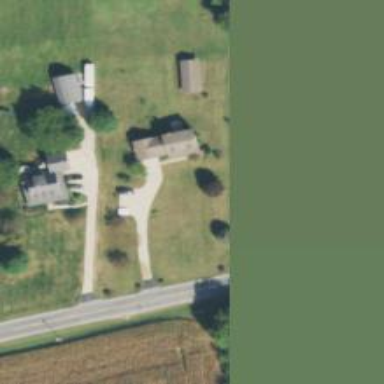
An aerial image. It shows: Driveway leading to service road.